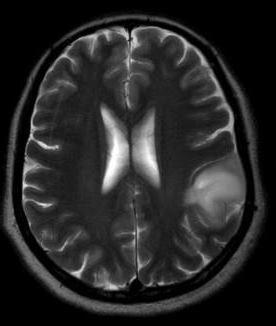
Label: notumor